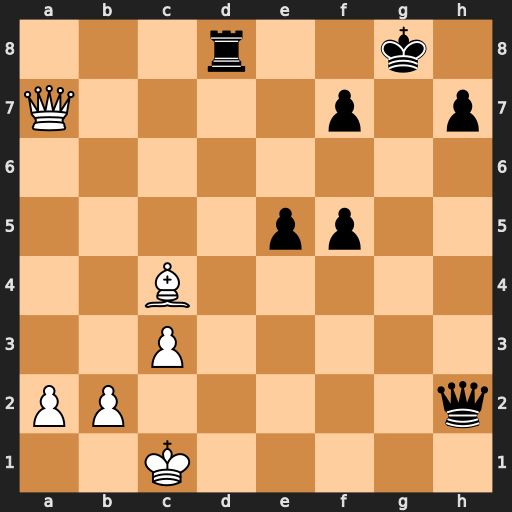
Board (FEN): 3r2k1/Q4p1p/8/4pp2/2B5/2P5/PP5q/2K5
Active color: w
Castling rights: -
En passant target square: -
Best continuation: Qxf7+ Kh8 Qf6#